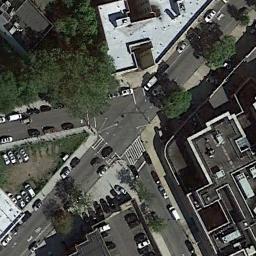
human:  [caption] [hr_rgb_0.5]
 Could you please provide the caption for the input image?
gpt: There aren't many cars at the intersection .

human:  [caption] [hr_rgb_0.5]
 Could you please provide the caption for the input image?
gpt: There are many different shapes of buildings beside the intersection .

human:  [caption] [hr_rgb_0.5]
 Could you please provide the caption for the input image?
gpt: There are many moving and waiting vehicles on the slanted intersection of the intersection, There are many buildings and some trees around the intersection, And many cars are parked in the open space beside the intersection .

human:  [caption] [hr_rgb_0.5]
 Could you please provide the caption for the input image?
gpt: An intersection with normal traffic is between some buildings .

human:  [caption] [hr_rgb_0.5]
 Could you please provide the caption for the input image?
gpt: There are some green trees and a parking lot beside the intersection .